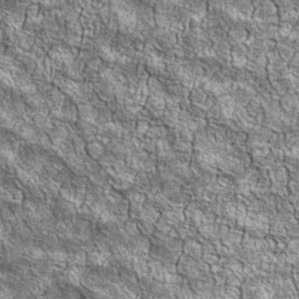
Label: non_frost